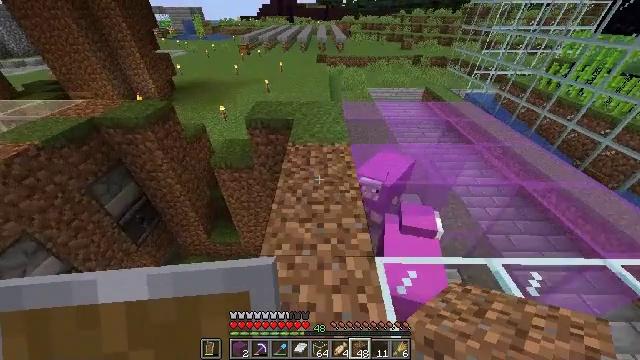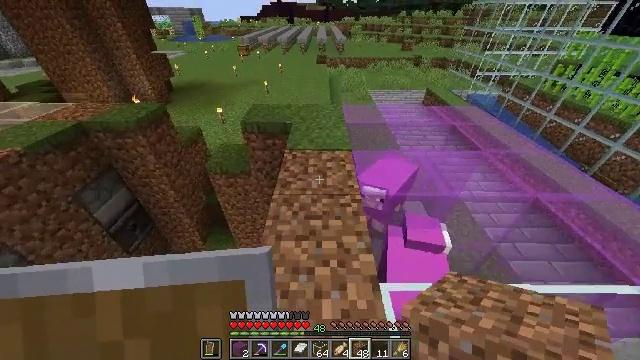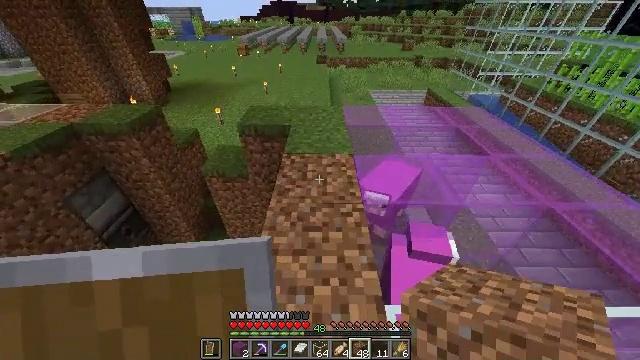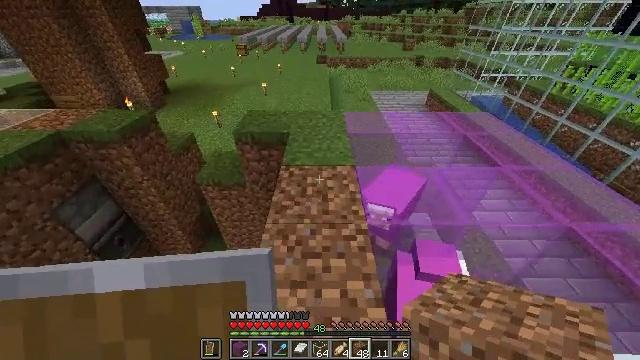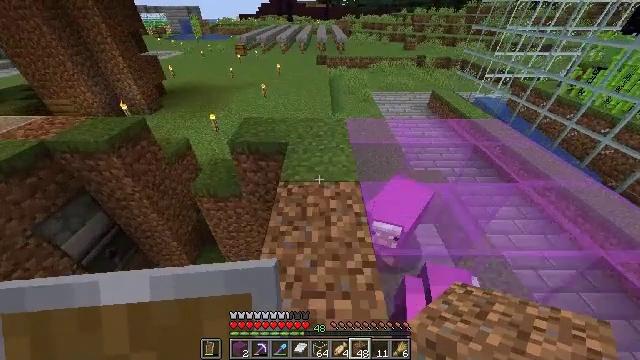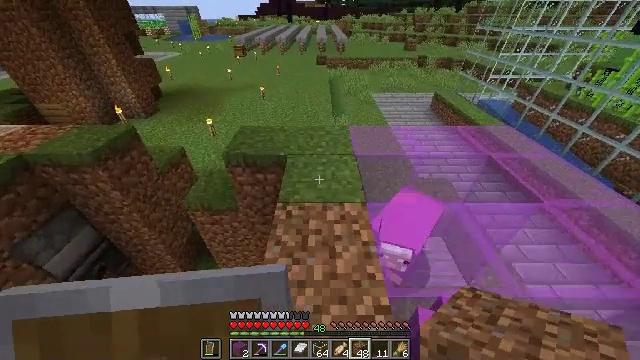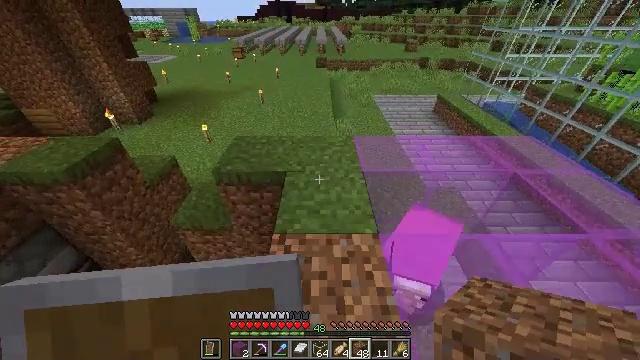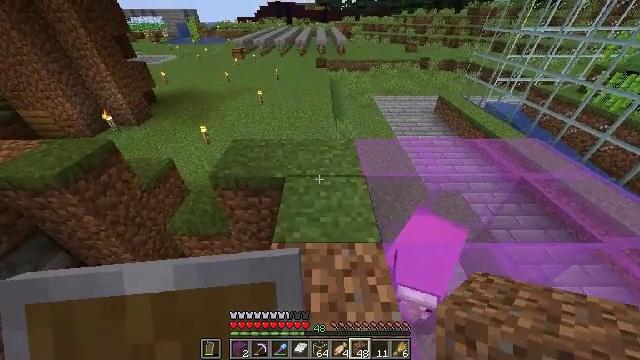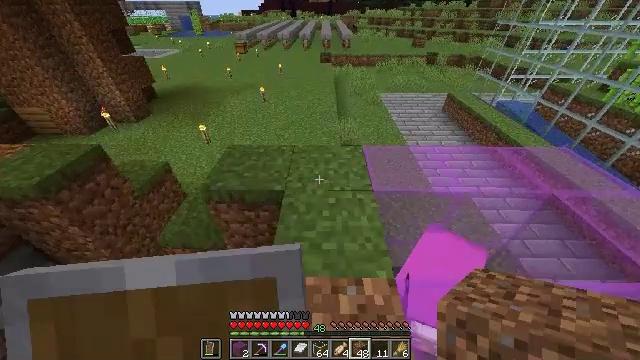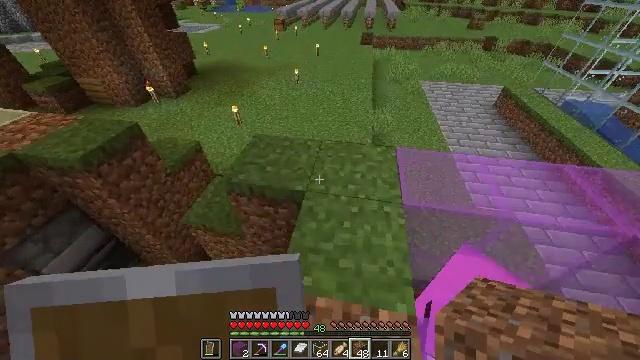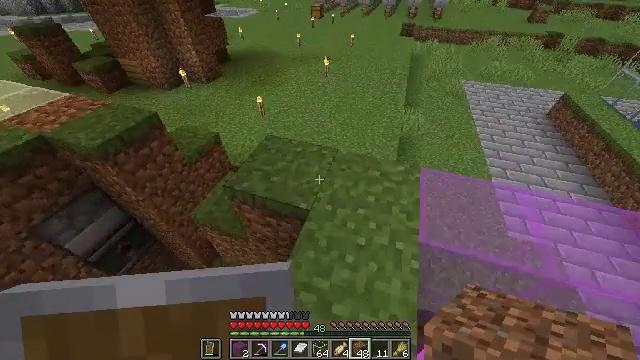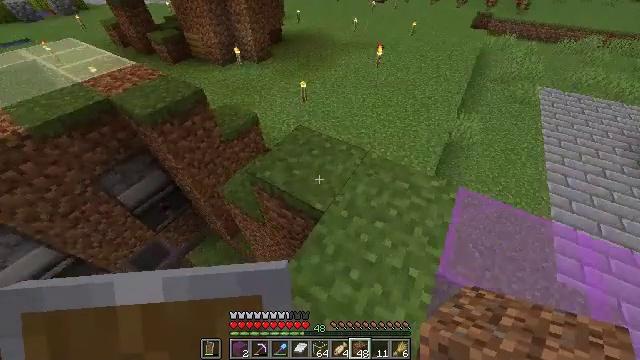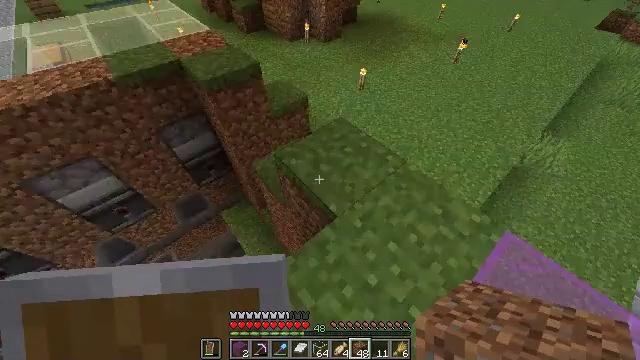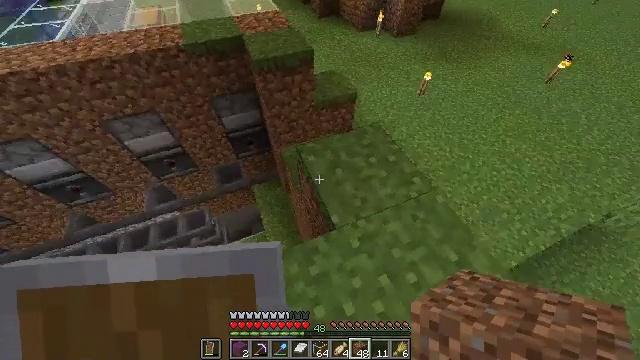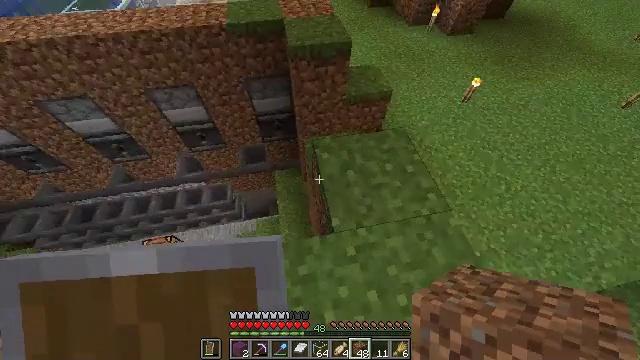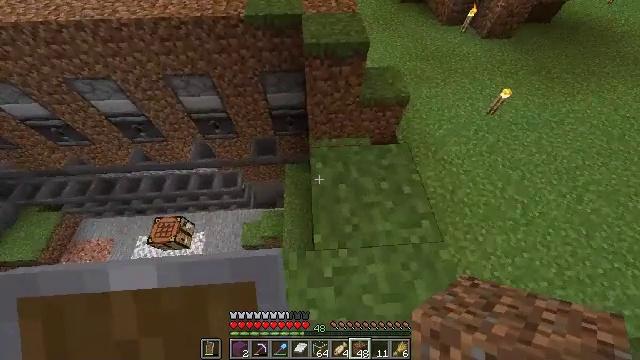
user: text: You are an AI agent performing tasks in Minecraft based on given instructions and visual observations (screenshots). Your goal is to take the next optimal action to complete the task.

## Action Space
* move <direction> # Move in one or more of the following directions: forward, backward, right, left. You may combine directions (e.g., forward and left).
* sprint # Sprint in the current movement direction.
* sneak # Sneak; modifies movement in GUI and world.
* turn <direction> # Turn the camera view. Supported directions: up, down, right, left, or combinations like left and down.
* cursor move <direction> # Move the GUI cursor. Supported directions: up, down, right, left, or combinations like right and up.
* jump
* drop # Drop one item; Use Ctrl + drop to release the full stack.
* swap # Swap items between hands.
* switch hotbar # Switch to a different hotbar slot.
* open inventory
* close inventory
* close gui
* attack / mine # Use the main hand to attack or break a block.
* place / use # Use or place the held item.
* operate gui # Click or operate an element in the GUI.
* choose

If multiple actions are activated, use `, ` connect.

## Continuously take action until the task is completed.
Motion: motion action
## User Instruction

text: Combine orange dye with glass blocks to craft orange stained glass.
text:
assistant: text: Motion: move forward
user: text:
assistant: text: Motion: move forward
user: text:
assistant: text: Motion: move forward
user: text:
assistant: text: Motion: move forward
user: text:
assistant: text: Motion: move forward
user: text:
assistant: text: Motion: move forward
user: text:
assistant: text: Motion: move forward
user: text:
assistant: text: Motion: move forward, turn left and down
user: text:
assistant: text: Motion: move forward, turn left and down
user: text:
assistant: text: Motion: move forward and move right, turn left and down
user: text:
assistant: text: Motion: move forward and move right, turn left and down
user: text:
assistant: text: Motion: move forward and move right, turn left and down
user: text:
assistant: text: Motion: move forward and move right, turn left and down
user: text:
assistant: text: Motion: move forward and move right, turn left and down
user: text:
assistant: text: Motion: move forward and move right, turn left and down
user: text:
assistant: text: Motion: move forward and move right, turn left and down
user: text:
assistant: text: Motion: move forward, turn left and down
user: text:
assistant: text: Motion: move forward, turn left and down
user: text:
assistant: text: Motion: move forward, turn left and down
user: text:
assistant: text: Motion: move forward and move right, turn left and down
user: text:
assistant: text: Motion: move forward and move right, turn left and down
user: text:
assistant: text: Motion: move forward and move right, turn left and down
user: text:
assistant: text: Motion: move forward and move right, turn left and down
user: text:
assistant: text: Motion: move forward and move right, turn left and down
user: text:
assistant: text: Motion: turn left
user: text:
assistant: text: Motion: turn left and up
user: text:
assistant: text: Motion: no_op
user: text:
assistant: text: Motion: no_op
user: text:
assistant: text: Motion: move right
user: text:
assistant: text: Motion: move right